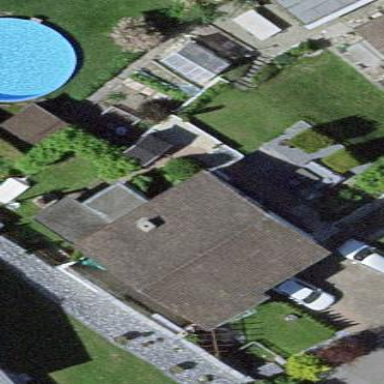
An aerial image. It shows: Simple and straightforward house.